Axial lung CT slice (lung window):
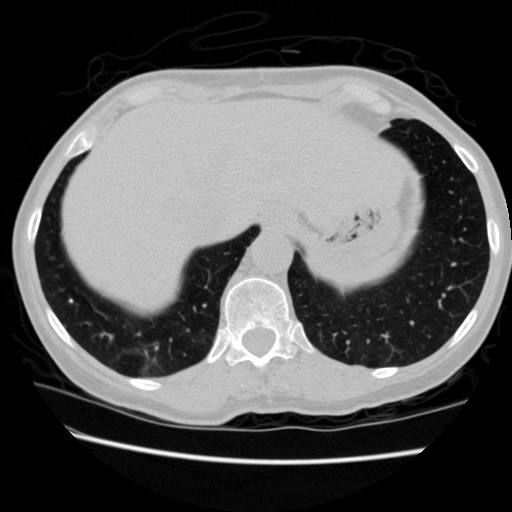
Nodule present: no